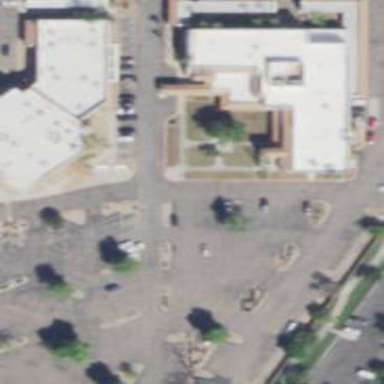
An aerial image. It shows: Hospital building.